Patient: sex M, age 77
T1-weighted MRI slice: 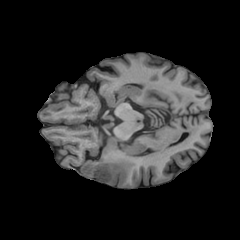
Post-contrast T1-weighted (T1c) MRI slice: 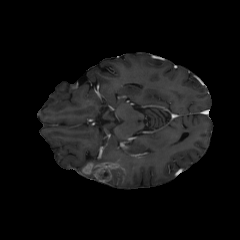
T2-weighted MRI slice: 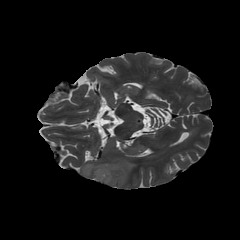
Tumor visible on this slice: yes
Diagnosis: Glioblastoma, IDH-wildtype
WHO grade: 4